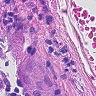
Metastatic tissue present: yes